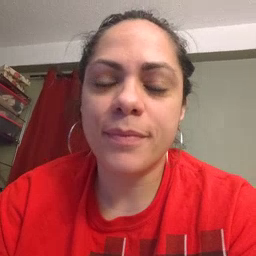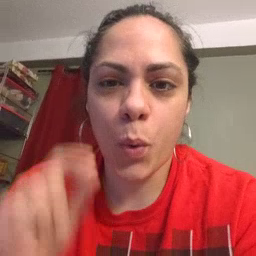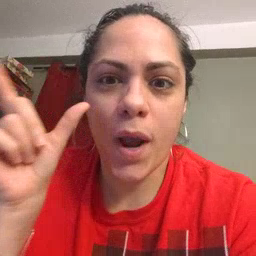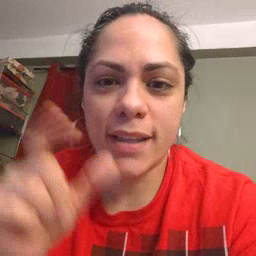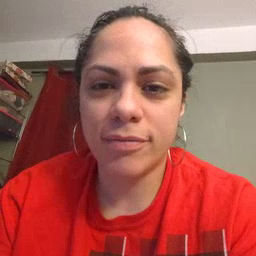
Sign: wake